Question: I am trying to implement easy sharing for images that exist in my app using 'UIDocumentInteractionController'. With the below code I am using, everything looks fine. (image can be forwarded to whatsapp, viber, instagram. Image can be saved to camera roll and so on)

However, I need to differentiate between some of the actions in the menus. This is because for instance Instagram only accepts square images and preprocessing is needed before i feed the image to instagram. (Instagram engineers should start the app from the crop screen instead of the filters scren!@#!$) Otherwise instagram auto crops the bottom or right part of the image automatically.
So do you think there is a way to feed different images for different menu item actions? Or do I have to first present an actioncontroller and say "open in instagram", "open in rest"? If the other apps like whatsapp, twitter, facebook had exclusive "open in" UTIs, I would have gone that way.
By the way do you have any idea why facebook is not showns in the list? (i looked in the edit/manage list. its not there)
'''
NSString *documentDirectory = [NSHomeDirectory() stringByAppendingPathComponent:@"Documents"];
//NSString *saveImagePath = [documentDirectory stringByAppendingPathComponent:@"Image.png"];
NSString *saveImagePath = [documentDirectory stringByAppendingPathComponent:@"Image.ig"];
//NSString *saveImagePath = [documentDirectory stringByAppendingPathComponent:@"Image.igo"]; // *.igo is exclusive to instagram
NSData *imageData = UIImagePNGRepresentation(capsObject.capImage);
[imageData writeToFile:saveImagePath atomically:YES];
NSURL *imageURL=[NSURL fileURLWithPath:saveImagePath];
self.docController=[[UIDocumentInteractionController alloc]init];
self.docController.delegate = self;
//self.docController.UTI = @"public.image";
self.docController.UTI = @"com.instagram.photo";
//self.docController.UTI = @"com.instagram.exclusivegram";
[self.docController setURL:imageURL];
//[self.docController presentOpenInMenuFromRect:CGRectZero inView:self.view animated:YES];
[self.docController presentOptionsMenuFromRect:CGRectZero inView:self.view animated:YES];
'''
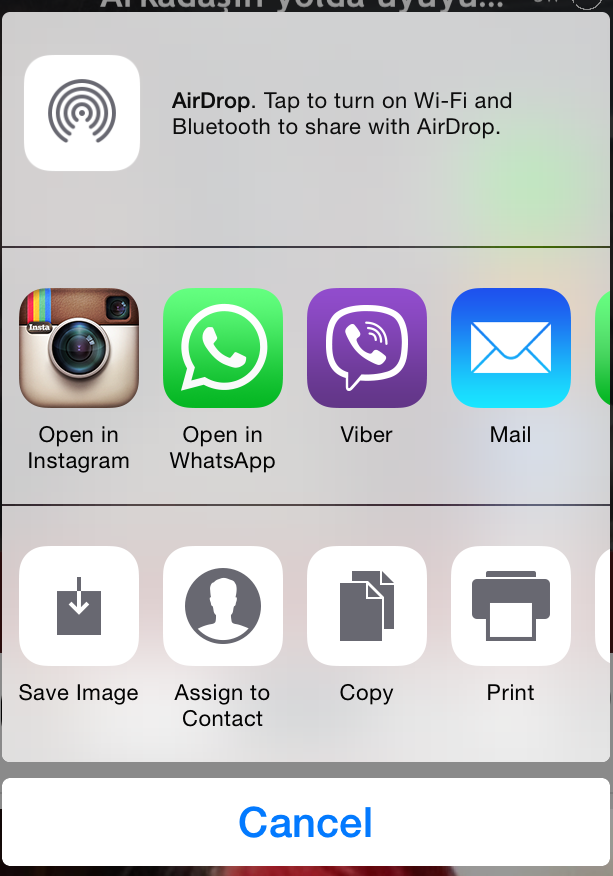
Answer: You need to implement the method of the delegate.
'''
- (void)documentInteractionController:(UIDocumentInteractionController *)controller willBeginSendingToApplication:(NSString *)application{
NSLog(@"Will beginsending to application");
// Detect if the application is instagram
if(![application isEqualToString:@"com.instagram.photo"]){
//Make the custom implementation of your image.
UIImage * iconImage = [self prepareImage];
//save it to documents path
NSString * savePath = [NSHomeDirectory() stringByAppendingPathComponent:@"Documents/Image.ig"];
[UIImageJPEGRepresentation(iconImage, 1.0) writeToFile:savePath atomically:YES];
// change the URL of your file
controller.URL=[NSURL fileURLWithPath:savePath];
}
}
'''